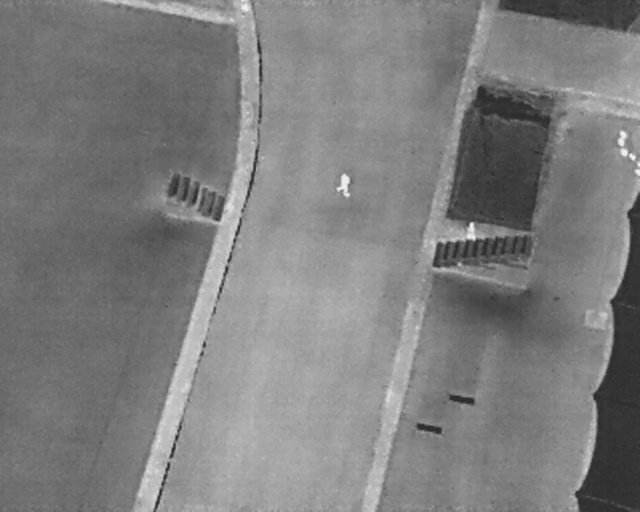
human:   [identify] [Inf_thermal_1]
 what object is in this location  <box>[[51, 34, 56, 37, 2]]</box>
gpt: <ref>1 large person at the center</ref>

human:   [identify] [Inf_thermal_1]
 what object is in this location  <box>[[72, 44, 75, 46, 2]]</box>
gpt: <ref>1 medium person at the right</ref>